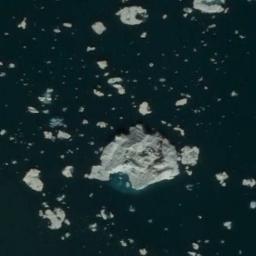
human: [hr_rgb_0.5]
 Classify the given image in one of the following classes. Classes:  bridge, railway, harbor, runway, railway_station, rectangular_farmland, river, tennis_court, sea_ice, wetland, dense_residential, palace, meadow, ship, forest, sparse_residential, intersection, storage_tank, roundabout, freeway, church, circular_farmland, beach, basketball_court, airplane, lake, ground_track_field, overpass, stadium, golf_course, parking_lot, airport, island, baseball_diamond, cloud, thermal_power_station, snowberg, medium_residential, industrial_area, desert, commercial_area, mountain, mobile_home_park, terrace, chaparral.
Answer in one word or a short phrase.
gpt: sea_ice